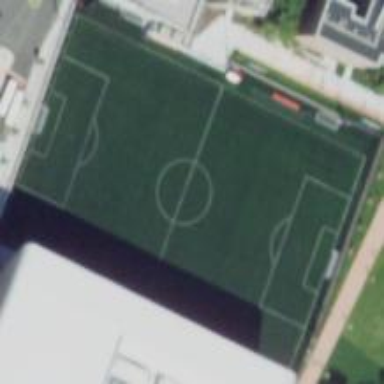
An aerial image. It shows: Artificial turf soccer pitch for leisure sports.